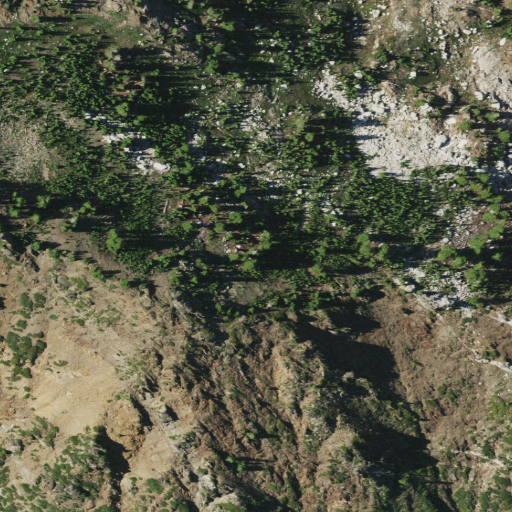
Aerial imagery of ridge(s) in California named Sawtooth Ridge containing shrub, snow, high intensity development, barren land, evergreen forest, medium intensity development, low intensity development, and open development